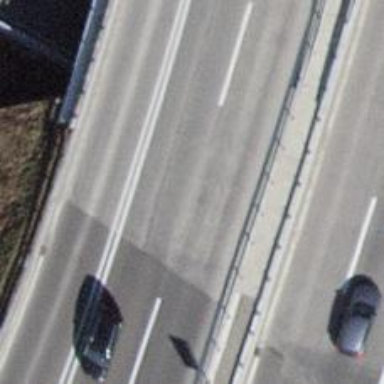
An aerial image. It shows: Motorway bridge with asphalt surface.